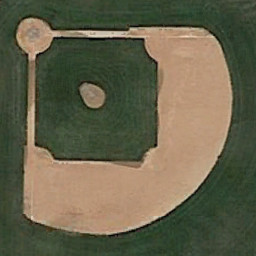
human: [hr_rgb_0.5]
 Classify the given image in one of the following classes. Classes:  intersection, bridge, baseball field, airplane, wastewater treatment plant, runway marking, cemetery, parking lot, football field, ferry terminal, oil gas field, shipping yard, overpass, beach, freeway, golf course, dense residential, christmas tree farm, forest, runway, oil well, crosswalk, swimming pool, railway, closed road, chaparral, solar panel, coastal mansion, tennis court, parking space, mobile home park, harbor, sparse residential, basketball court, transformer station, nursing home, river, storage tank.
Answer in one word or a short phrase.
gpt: baseball field